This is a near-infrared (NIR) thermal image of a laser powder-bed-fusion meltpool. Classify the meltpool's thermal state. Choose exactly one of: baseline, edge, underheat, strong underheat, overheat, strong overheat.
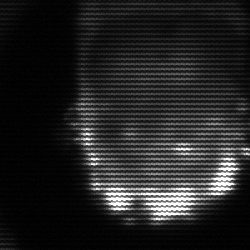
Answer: baseline